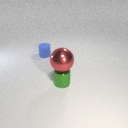
small blue rubber cylinder to the left of small green metal cylinder